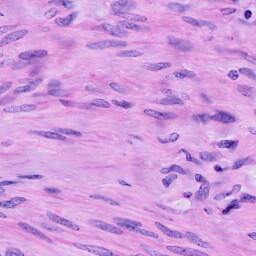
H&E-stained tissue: Cervix